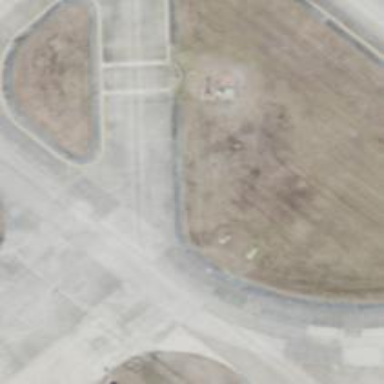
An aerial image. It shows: Asphalt taxiway at the airport.